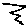
Label: zigzag